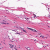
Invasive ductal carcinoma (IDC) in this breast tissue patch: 0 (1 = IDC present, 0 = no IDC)